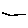
Label: line